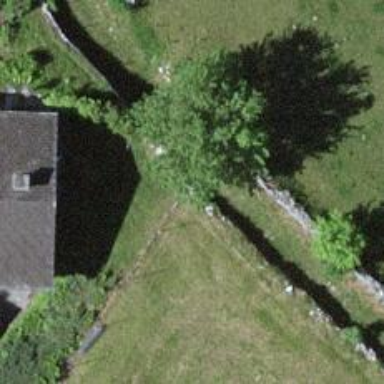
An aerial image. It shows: Wall made of dry stone.